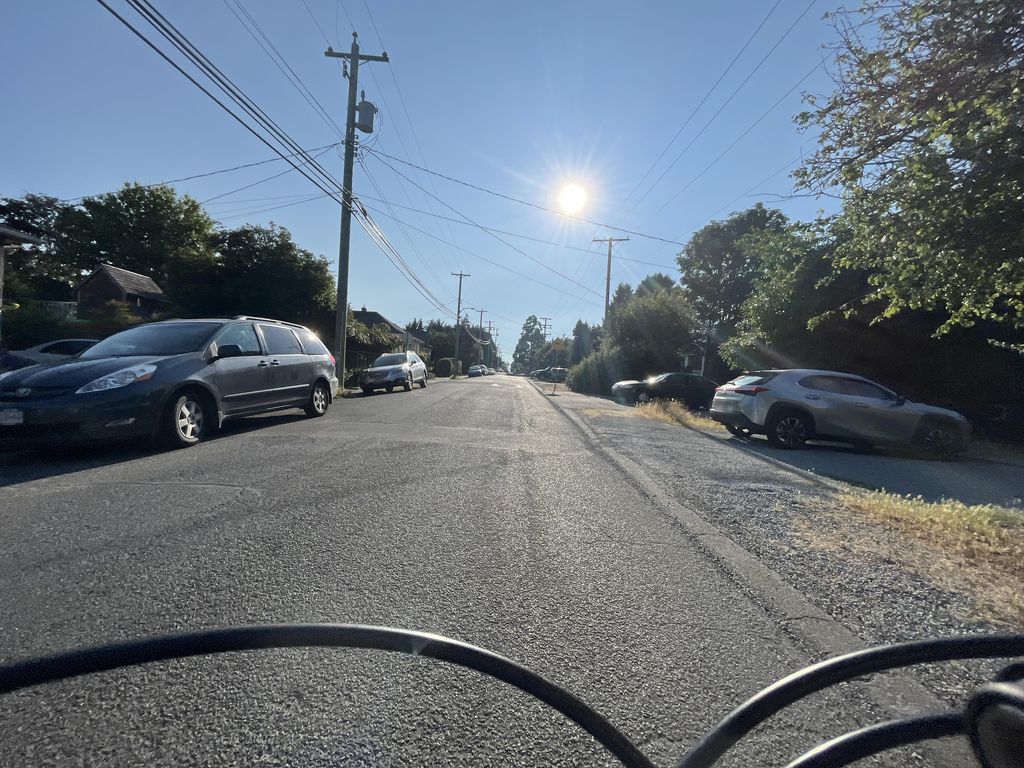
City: victoria